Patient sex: M
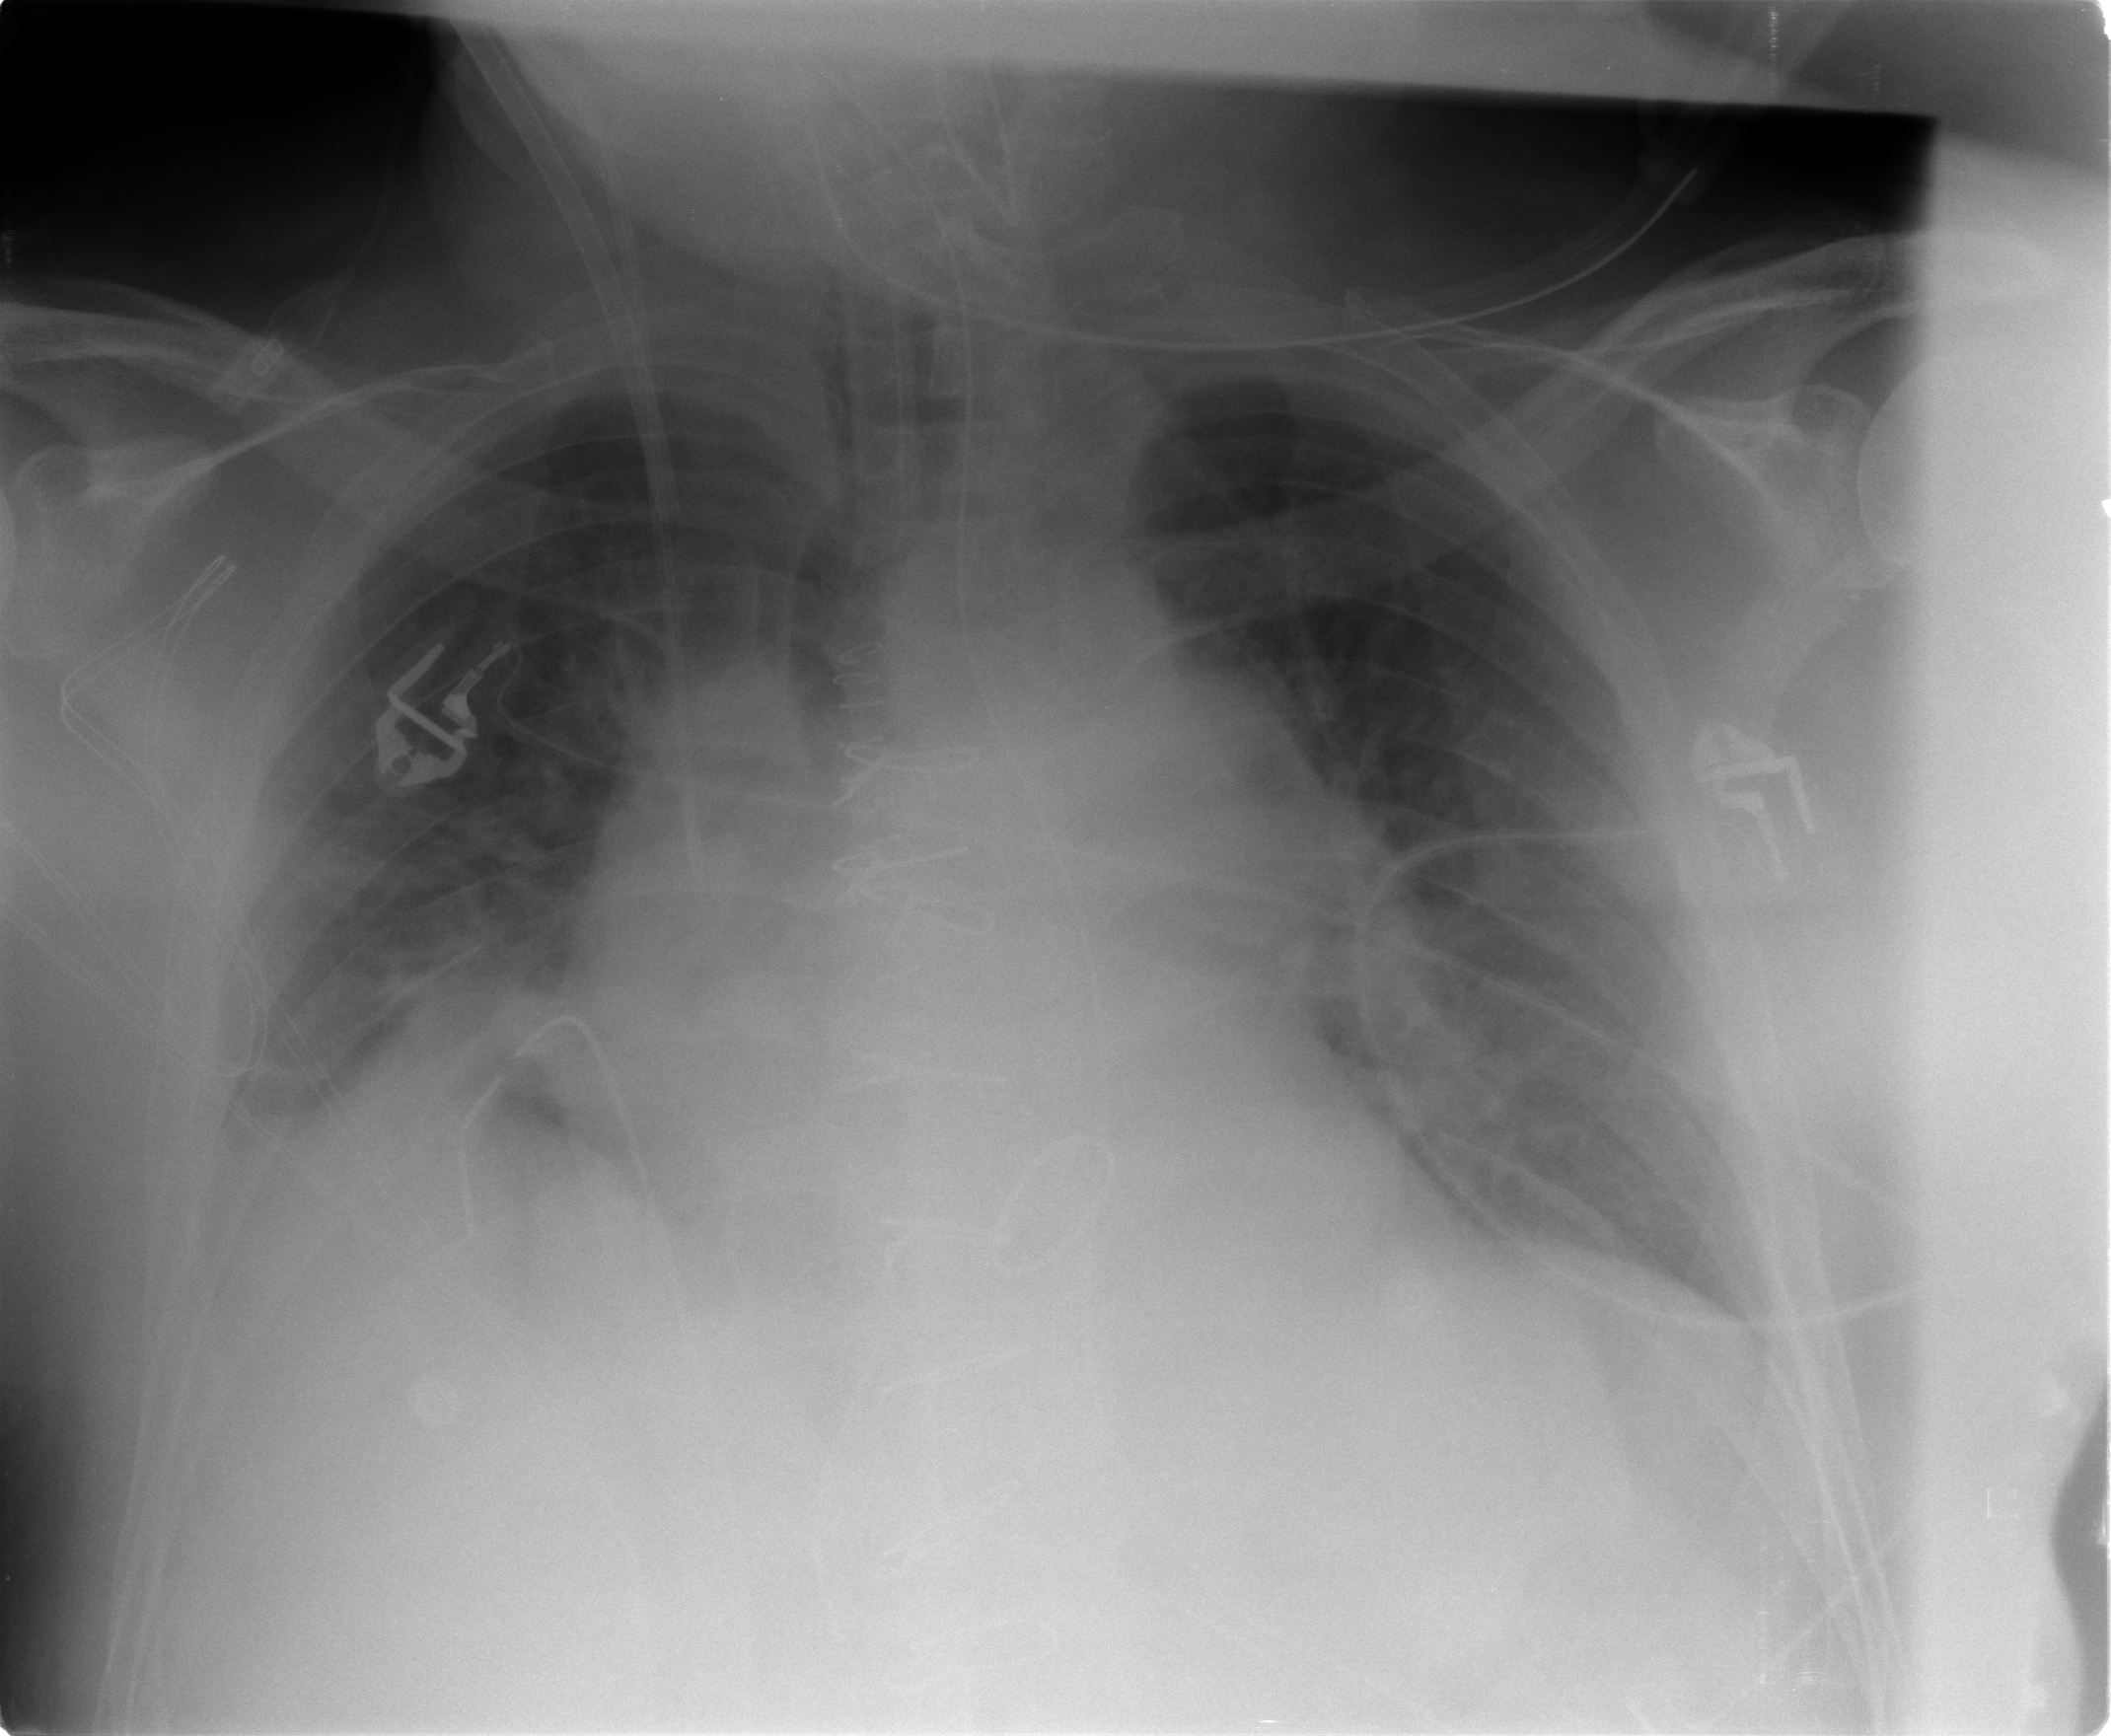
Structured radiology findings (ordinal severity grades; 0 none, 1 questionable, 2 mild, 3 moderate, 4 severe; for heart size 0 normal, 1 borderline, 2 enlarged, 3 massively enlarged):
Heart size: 2
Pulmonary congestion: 2
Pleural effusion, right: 1
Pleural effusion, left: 0
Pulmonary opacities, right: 0
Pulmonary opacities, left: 0
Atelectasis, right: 2
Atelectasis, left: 1